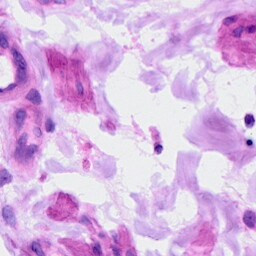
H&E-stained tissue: Ovarian